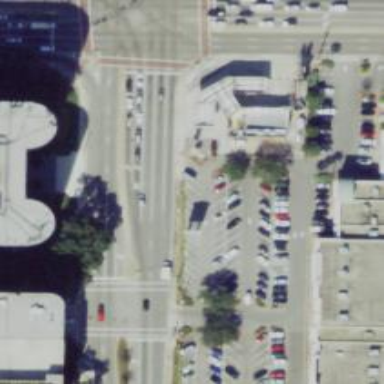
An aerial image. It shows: Retail area.